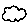
Label: cloud